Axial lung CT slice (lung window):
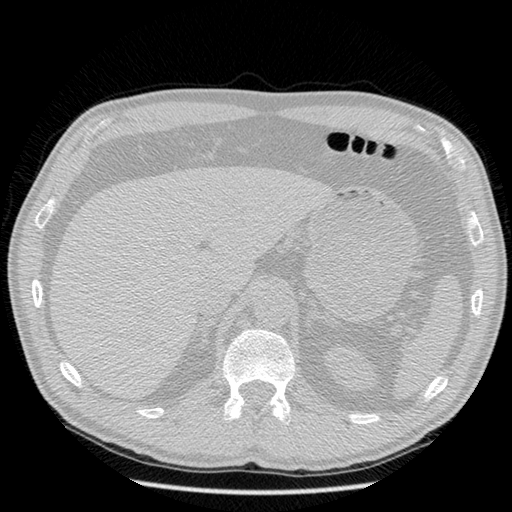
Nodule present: no